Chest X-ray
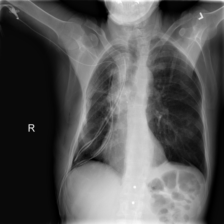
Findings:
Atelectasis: negative
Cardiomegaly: negative
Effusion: negative
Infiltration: negative
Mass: negative
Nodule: negative
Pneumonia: negative
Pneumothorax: positive
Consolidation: negative
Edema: negative
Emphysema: positive
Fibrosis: negative
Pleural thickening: negative
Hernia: negative